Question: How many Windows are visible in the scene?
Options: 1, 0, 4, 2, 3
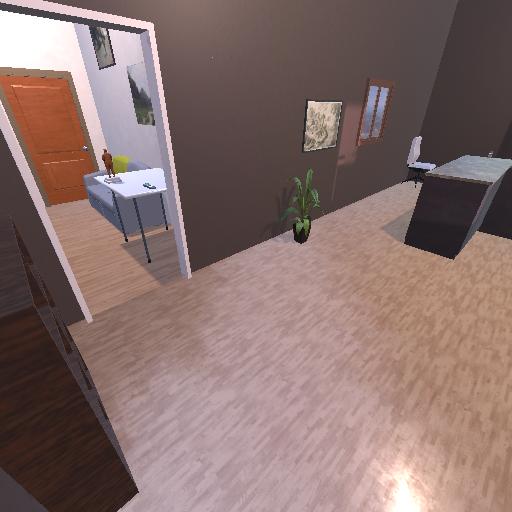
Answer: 1